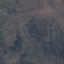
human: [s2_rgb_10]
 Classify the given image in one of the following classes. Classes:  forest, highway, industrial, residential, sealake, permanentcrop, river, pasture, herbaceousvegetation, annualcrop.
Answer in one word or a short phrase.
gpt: HerbaceousVegetation